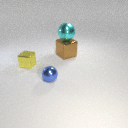
small blue metal sphere to the left of large brown metal cube